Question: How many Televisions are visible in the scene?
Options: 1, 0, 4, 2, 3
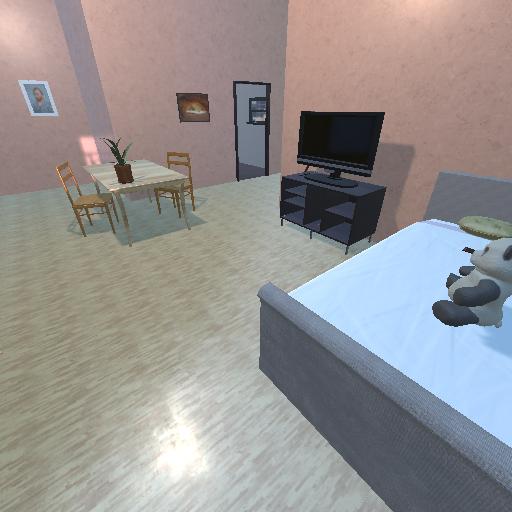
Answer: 1